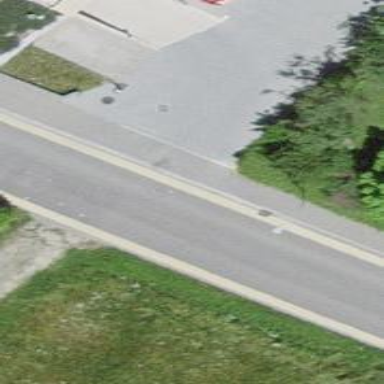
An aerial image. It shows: Service road with surface made of paving stones.